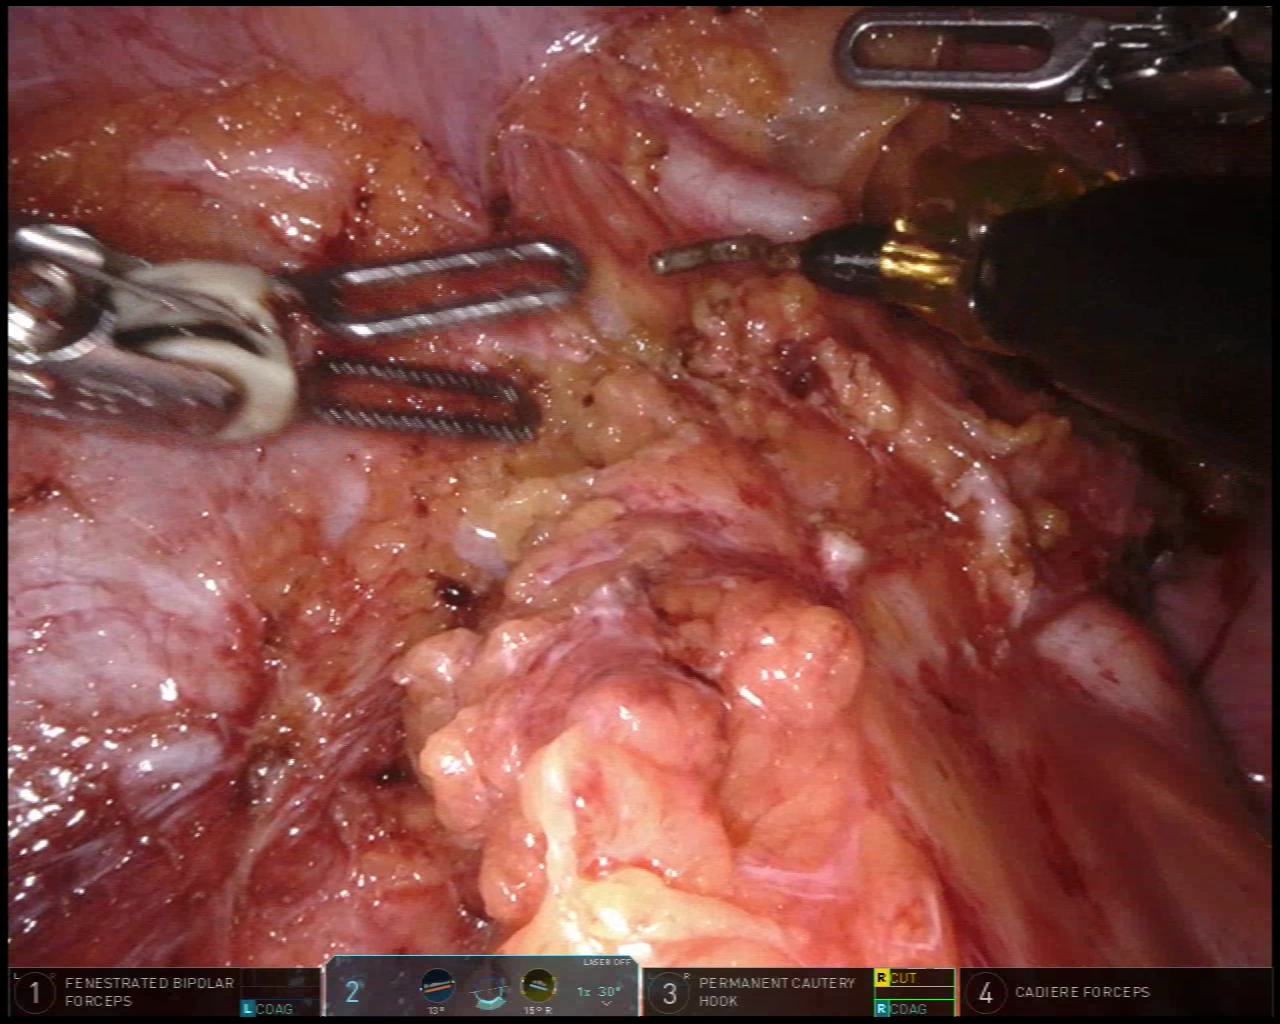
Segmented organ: ureter
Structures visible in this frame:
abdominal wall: yes
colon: yes
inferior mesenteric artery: no
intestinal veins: no
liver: no
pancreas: no
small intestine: no
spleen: no
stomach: no
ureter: yes
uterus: no
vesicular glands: no